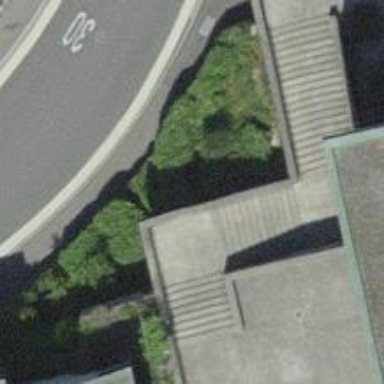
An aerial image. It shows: Concrete footway.